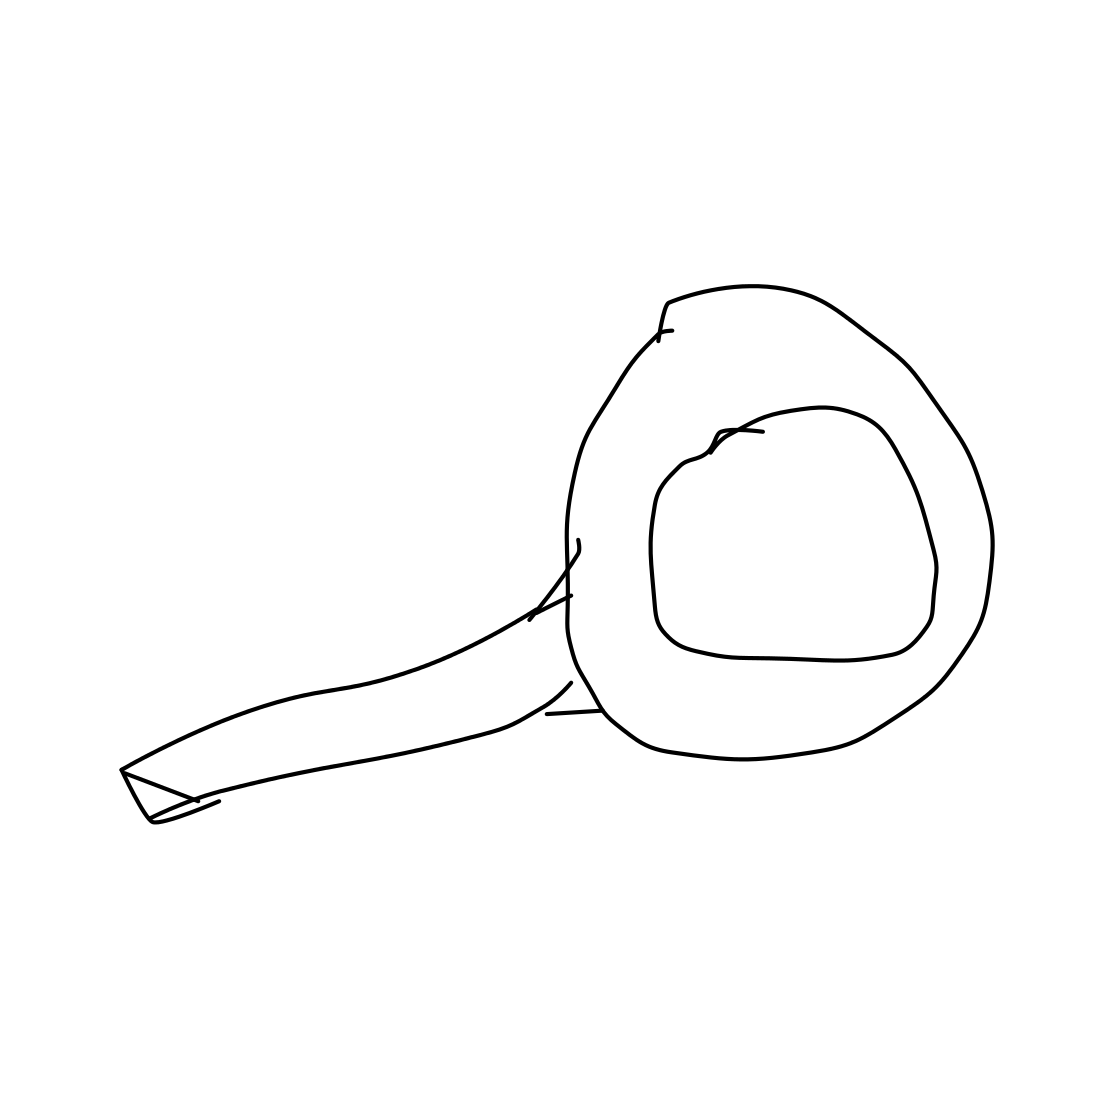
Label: frying-pan